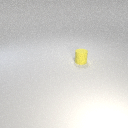
small yellow rubber cylinder